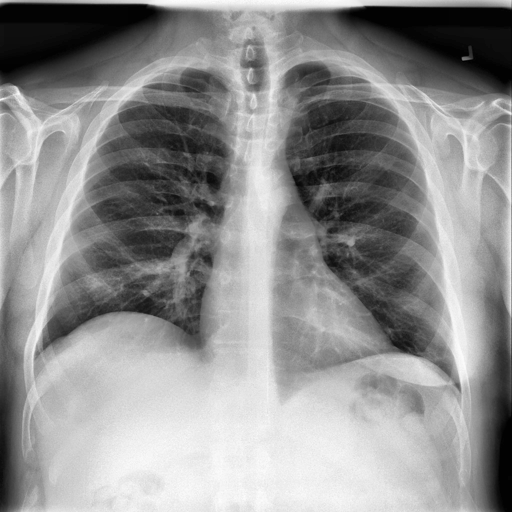
Finding: NORMAL